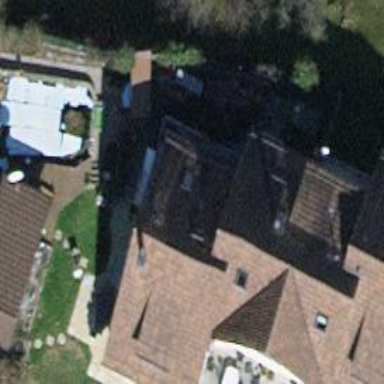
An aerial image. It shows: Building with tiled roof.